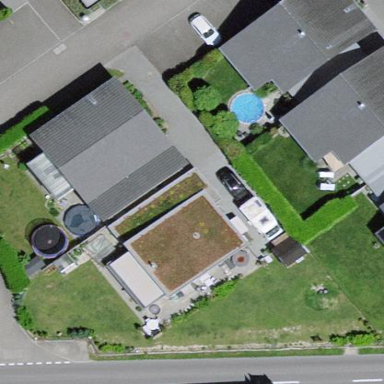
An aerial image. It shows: Residential building.